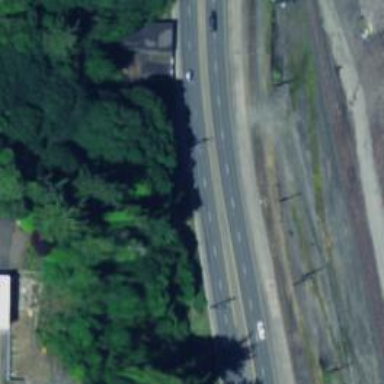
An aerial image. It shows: Asphalt trunk highway.